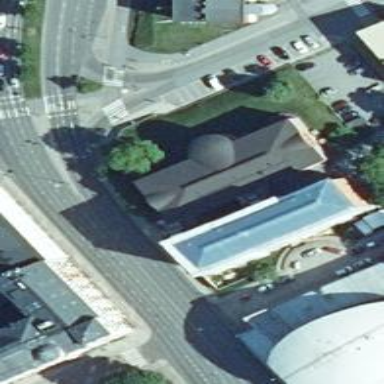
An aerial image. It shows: Building with hipped metal roof in brown color.